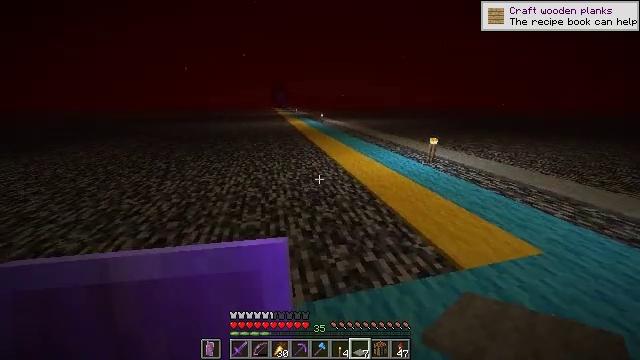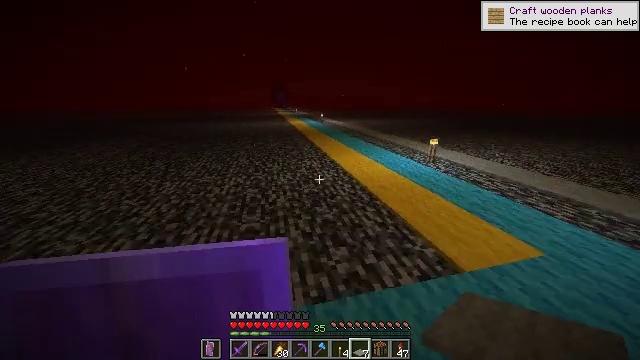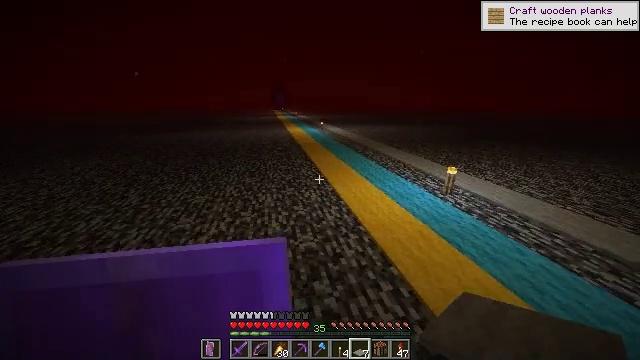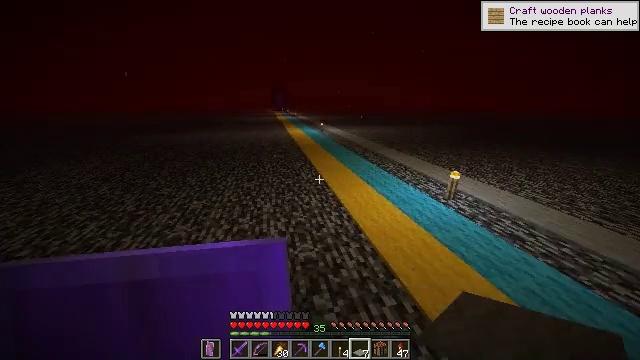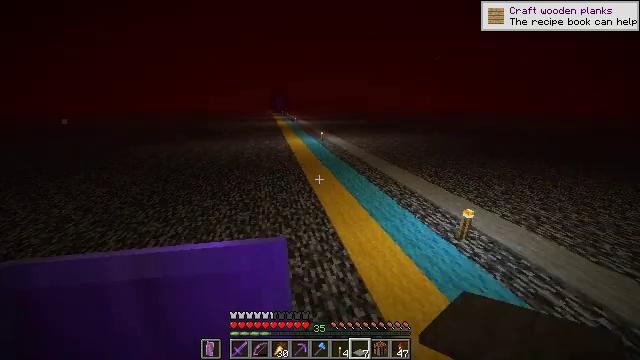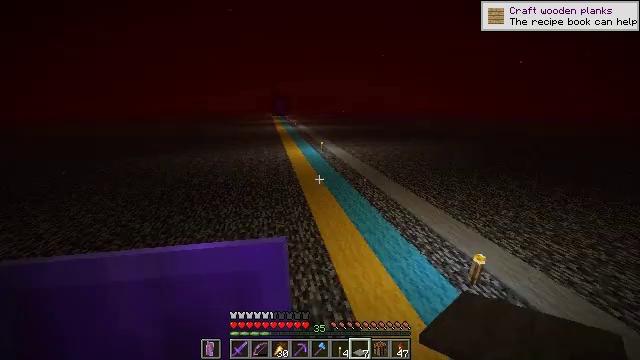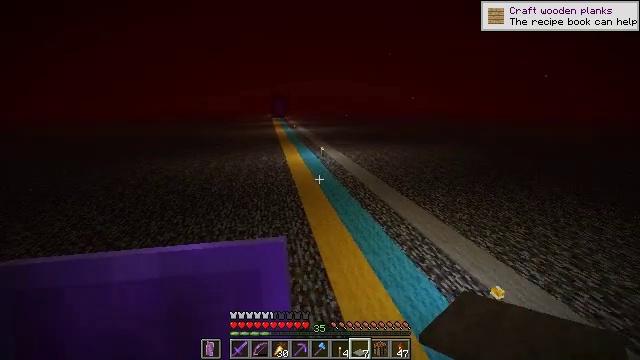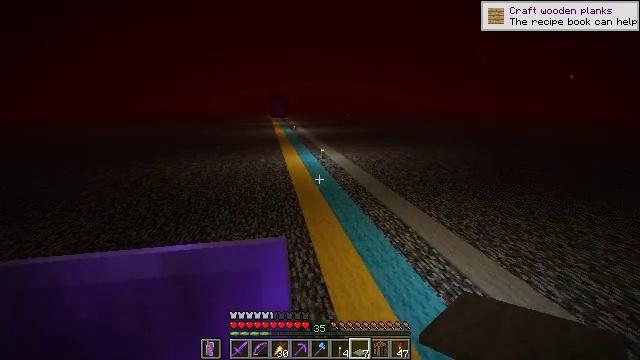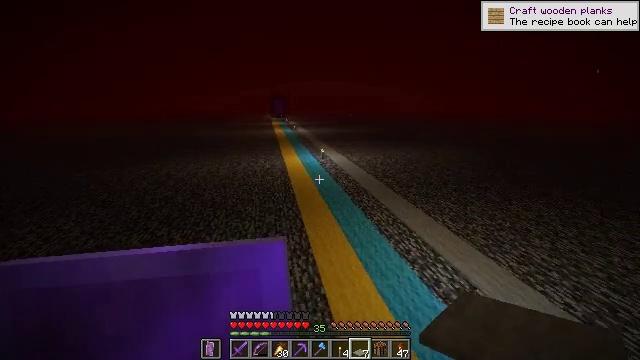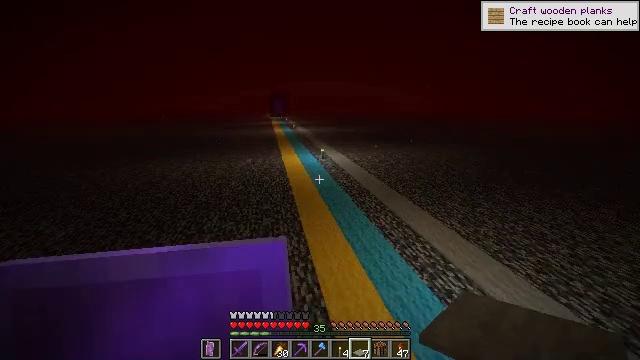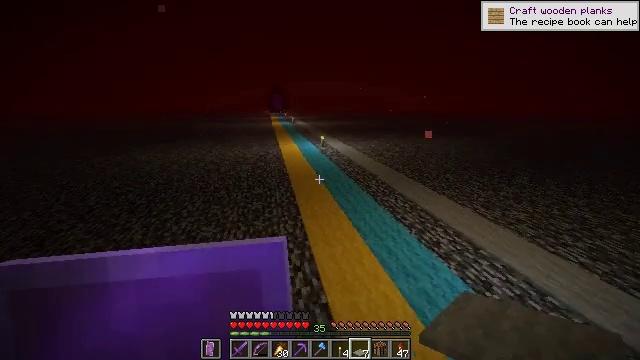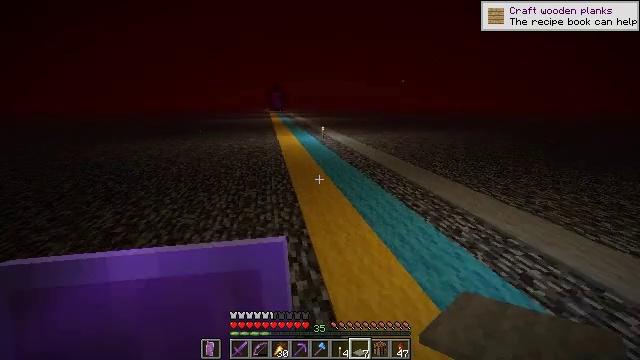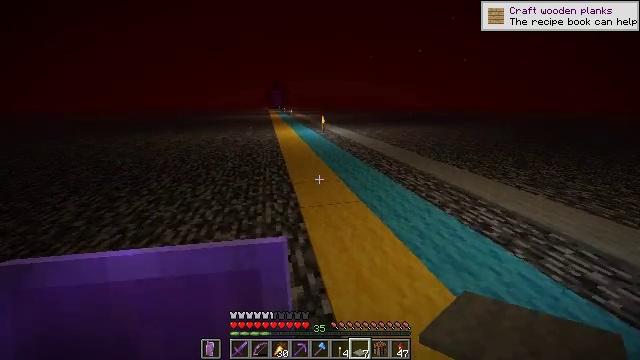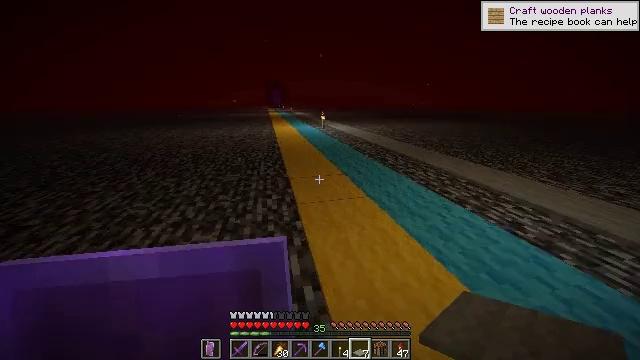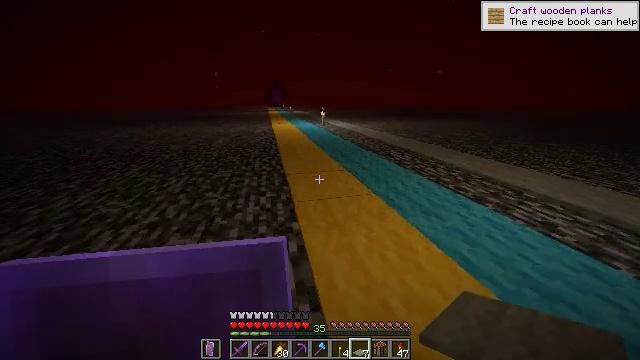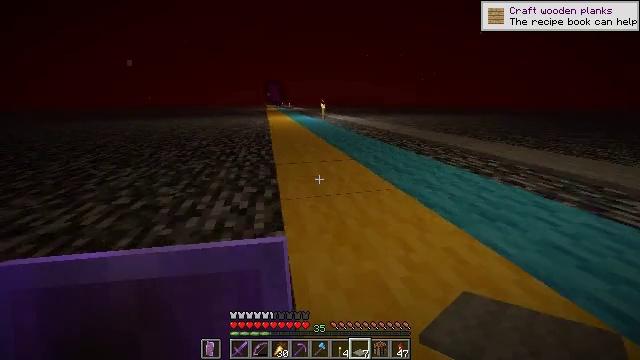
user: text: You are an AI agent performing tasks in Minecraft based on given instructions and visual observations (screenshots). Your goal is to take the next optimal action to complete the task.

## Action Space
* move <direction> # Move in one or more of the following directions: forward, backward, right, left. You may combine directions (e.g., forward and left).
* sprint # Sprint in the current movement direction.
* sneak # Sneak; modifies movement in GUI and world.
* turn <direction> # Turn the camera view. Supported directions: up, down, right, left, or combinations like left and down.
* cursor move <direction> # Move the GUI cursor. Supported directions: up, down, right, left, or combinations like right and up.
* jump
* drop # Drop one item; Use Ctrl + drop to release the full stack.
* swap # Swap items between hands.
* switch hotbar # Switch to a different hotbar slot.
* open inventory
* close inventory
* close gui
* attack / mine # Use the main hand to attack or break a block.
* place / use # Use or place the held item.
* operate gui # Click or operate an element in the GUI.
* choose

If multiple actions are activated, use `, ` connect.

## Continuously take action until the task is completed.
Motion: motion action
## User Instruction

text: Remove a piece of yellow carpet.
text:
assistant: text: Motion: move forward, sprint, jump
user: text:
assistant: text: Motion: move forward, sprint, jump
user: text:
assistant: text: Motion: move forward, sprint
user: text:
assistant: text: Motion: move forward, sprint
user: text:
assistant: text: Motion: move forward, sprint
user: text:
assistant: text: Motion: move forward, sprint
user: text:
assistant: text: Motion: move forward, sprint
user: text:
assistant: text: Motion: move forward, sprint
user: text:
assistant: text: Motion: move forward, sprint, jump
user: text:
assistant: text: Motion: move forward, sprint, jump
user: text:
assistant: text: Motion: move forward, sprint, jump
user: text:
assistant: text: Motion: move forward, sprint, jump
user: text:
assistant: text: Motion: move forward, sprint, jump
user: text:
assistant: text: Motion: move forward, sprint, jump
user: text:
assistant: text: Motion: move forward, sprint, jump
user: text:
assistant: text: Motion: move forward, sprint, jump
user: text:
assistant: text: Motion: move forward, sprint, jump
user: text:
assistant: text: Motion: move forward, sprint, jump
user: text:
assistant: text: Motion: move forward, sprint, jump
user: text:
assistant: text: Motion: move forward, sprint, jump
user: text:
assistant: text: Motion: move forward, sprint, jump
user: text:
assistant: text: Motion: move forward, sprint, jump
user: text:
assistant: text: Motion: move forward, sprint
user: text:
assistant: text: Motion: move forward, sprint
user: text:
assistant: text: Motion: move forward, sprint
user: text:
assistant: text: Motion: move forward, sprint
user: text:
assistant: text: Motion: move forward, sprint, turn left
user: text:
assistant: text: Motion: move forward, sprint, turn left
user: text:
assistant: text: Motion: move forward, sprint, turn left, jump
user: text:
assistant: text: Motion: move forward, sprint, jump